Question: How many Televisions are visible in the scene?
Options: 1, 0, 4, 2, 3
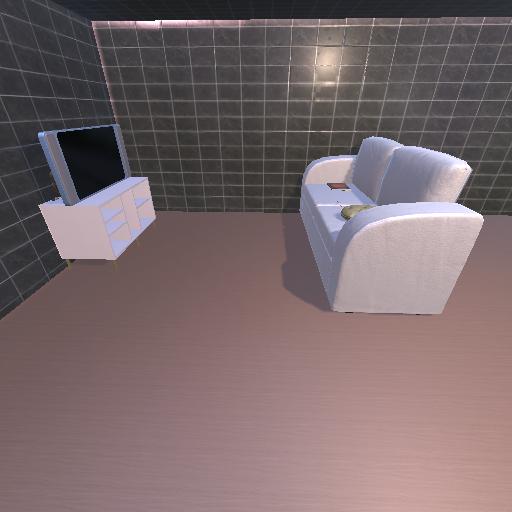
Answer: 1